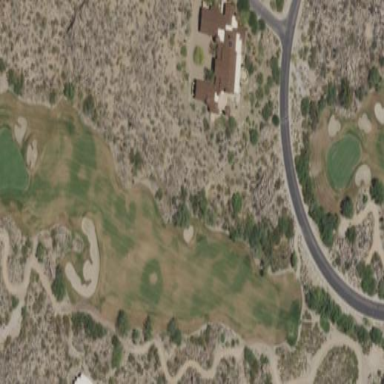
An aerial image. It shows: Area of rough grass used for golf.